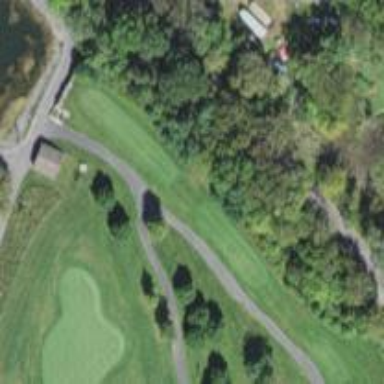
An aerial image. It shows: Asphalt service road that appears to be golf cart path.